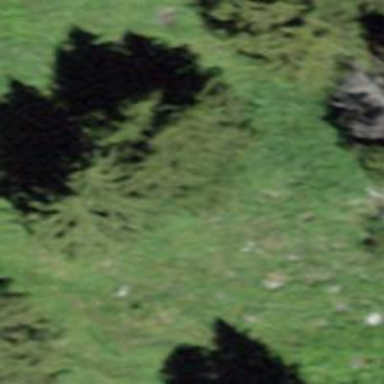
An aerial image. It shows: Needle-leaved tree in nature.